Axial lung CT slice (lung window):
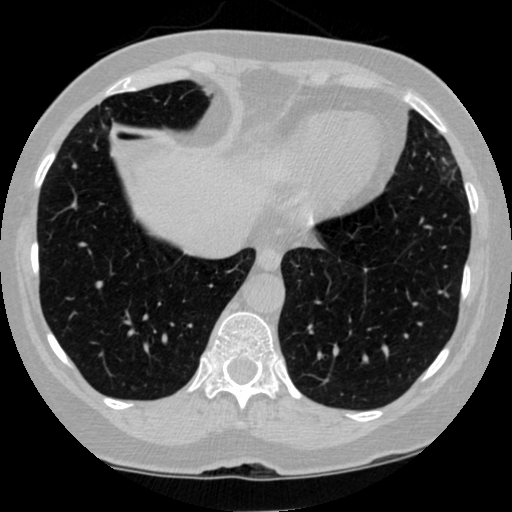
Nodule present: no